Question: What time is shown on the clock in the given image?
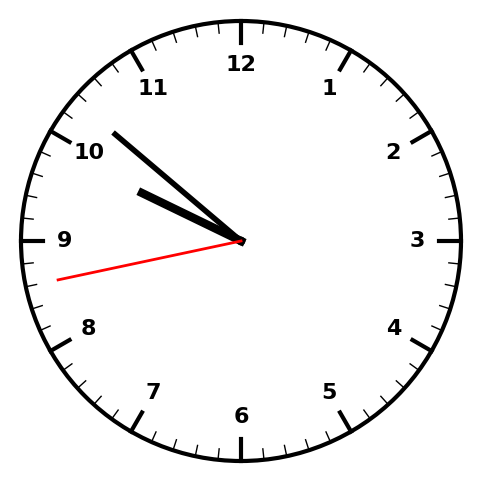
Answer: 09:51:43